Interaction volume radius: 10 \u00c5
Interaction volume height: 10 \u00c5
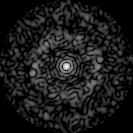
Disorder parameter: 0.8351